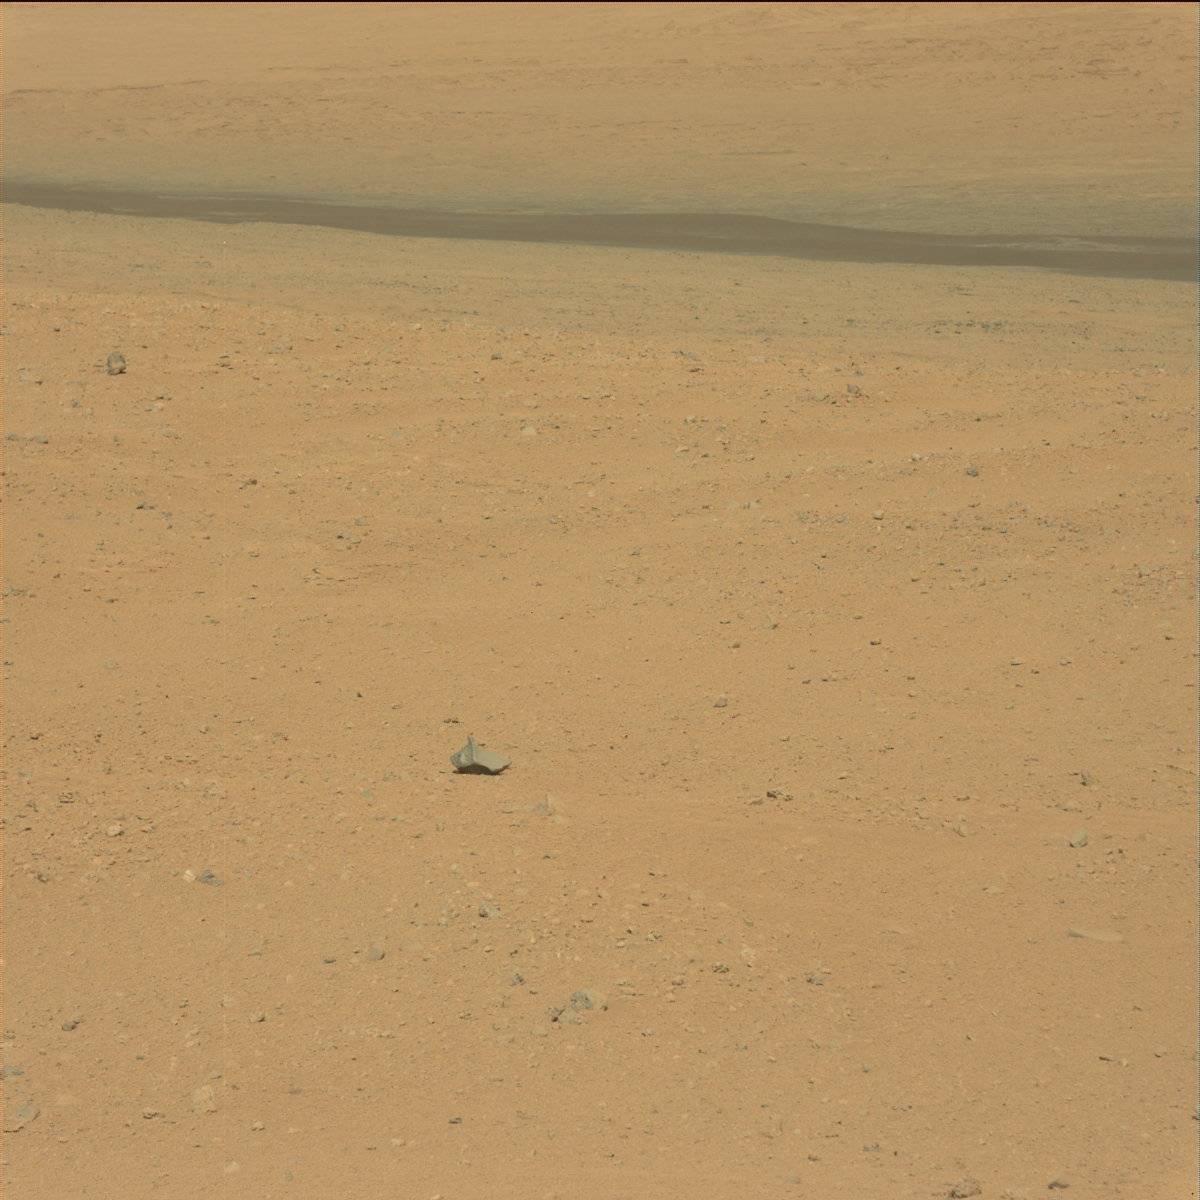
Terrain classes present: Bedrock, Ridge, Rock, Sand / Soil